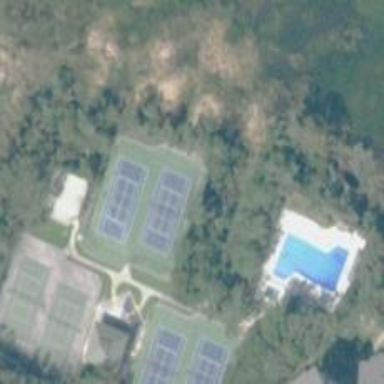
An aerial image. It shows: Tennis court on the leisure land pitch.